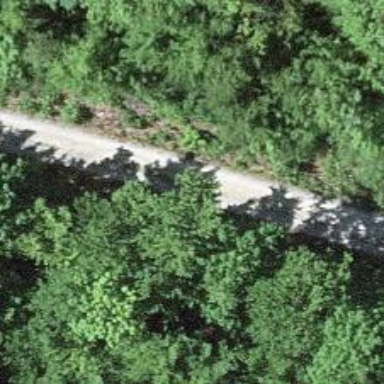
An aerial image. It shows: Gravel track with grade2 quality.